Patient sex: M
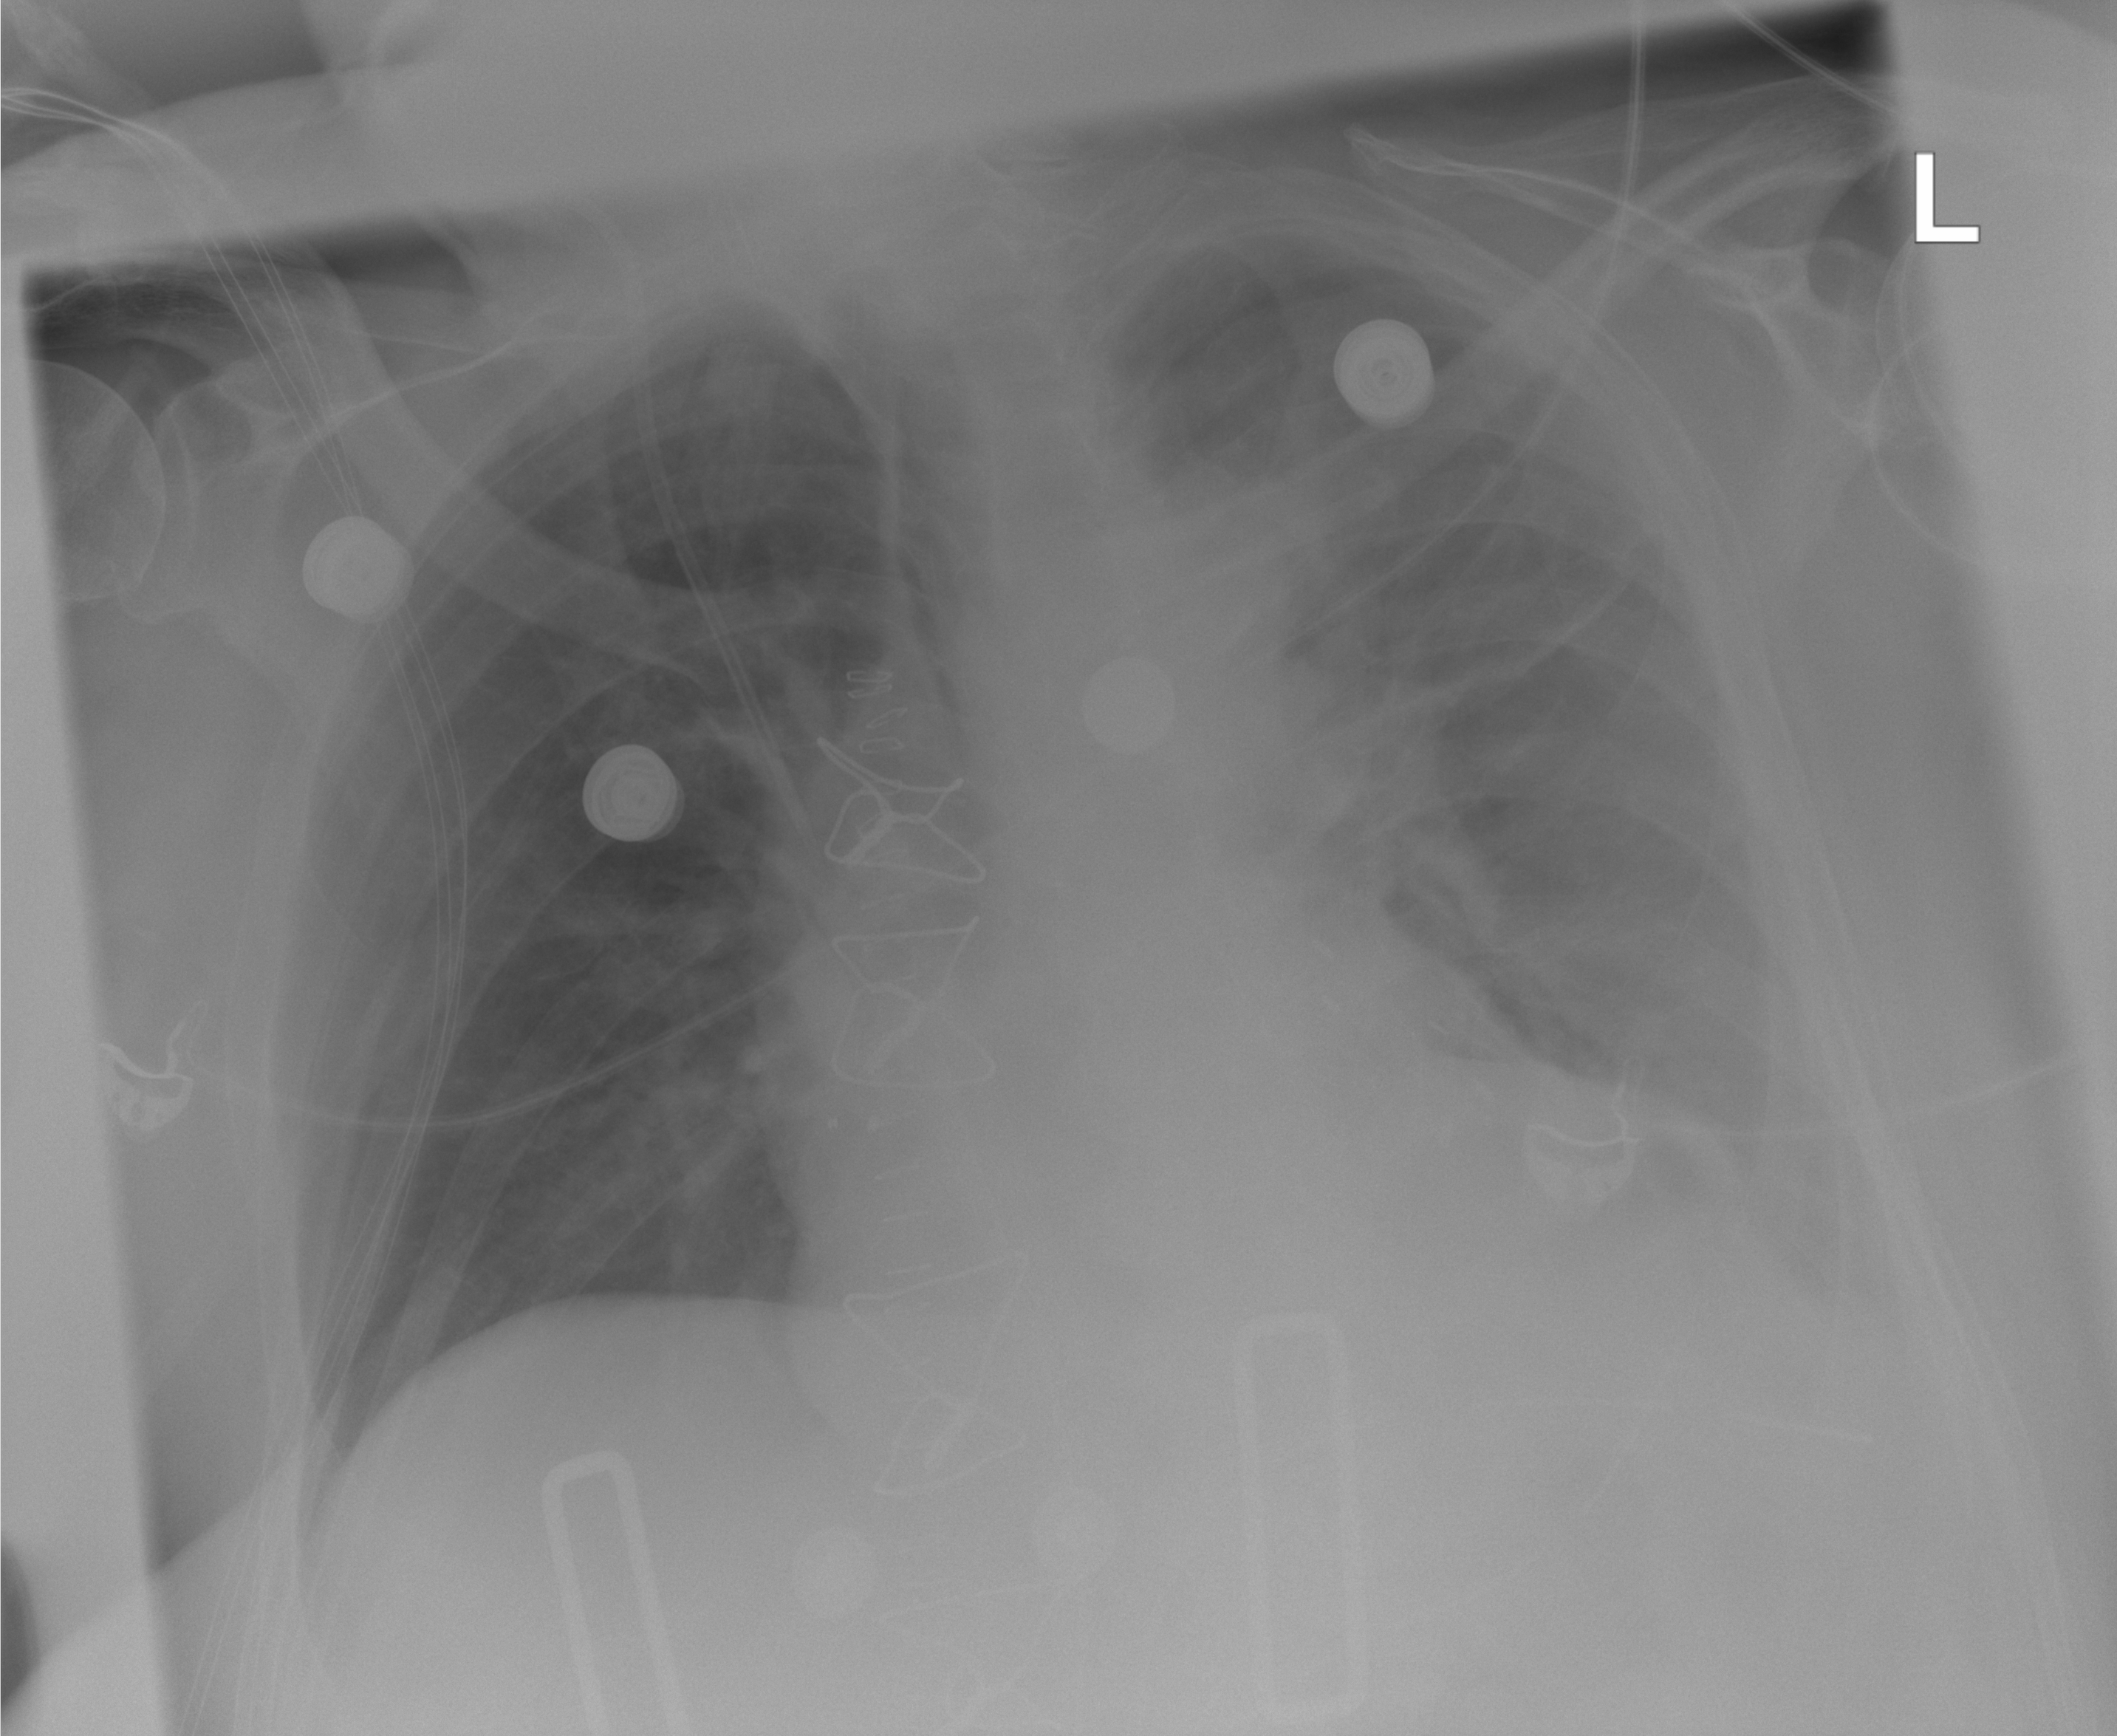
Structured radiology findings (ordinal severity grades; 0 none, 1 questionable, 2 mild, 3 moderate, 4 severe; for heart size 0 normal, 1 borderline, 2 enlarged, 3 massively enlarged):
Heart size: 2
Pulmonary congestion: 0
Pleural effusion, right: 0
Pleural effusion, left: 2
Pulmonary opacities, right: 0
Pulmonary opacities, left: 0
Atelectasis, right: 0
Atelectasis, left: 2